Interaction volume radius: 10 \u00c5
Interaction volume height: 10 \u00c5
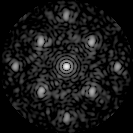
Disorder parameter: 0.3705